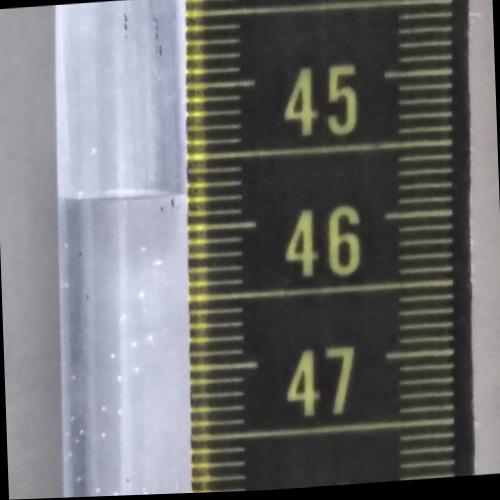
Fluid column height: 45.8 cm